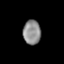
Tissue: lung
Cell type: Epithelial cells
Senescence score: 0.2038
Nuclear area (px): 424
Mean DAPI intensity: 140.153